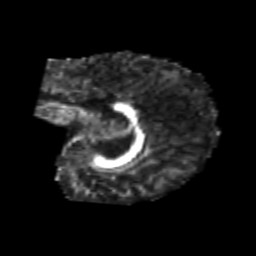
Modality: FA
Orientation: sagittal
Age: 6
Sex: male
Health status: healthy